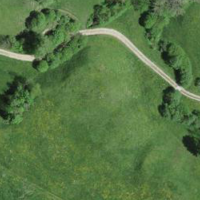
EUNIS habitat code: 24
Species observed at this site:
Cardamine pratensis
Euphorbia cyparissias